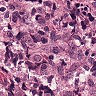
Metastatic tissue present: yes